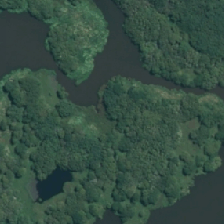
Land cover: deciduous_hardwood